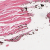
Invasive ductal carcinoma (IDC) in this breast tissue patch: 0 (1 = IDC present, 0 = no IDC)